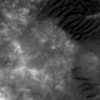
Atmospheric dust classification: not_dusty